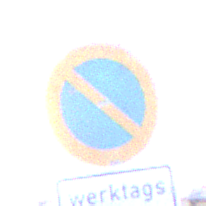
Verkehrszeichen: EingeschraenktesHalteverbot
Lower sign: ZeitangabenMitBeschraenkungAufWochentage7
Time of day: SunriseSunset
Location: Outdoor (Urban)
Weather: Overcast
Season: NotSpecified
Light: Natural